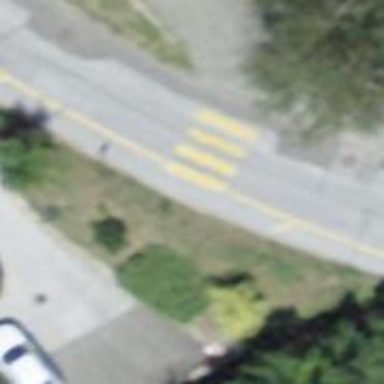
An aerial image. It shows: Marked crossing on footway.